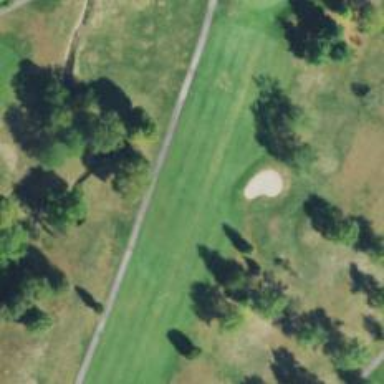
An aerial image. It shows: View of golf hole.